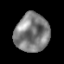
Tissue: lung
Cell type: Epithelial cells
Senescence score: 0.2437
Nuclear area (px): 1280
Mean DAPI intensity: 127.779